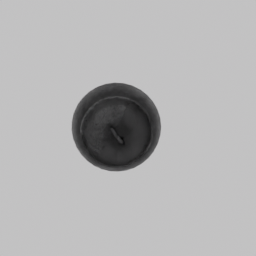
Label: tools